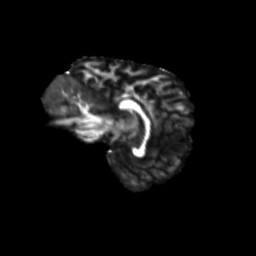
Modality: FA
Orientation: sagittal
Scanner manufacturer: siemens
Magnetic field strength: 3 T
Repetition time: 9.2 s
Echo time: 0.084 s